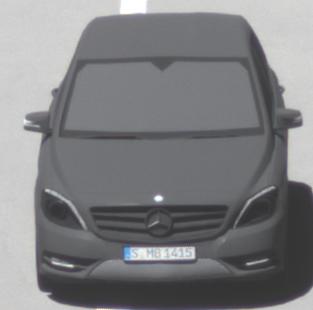
Make: Mercedes-Benz
Model: B 180 BlueEFFICIENCY
Detailed model: B-Class (246)
Model produced from: 2011/11
Model produced until: 2012/10
Doors: 5
Color: gray
Road condition: dry road
Daytime: midday
Contrast: high contrast